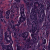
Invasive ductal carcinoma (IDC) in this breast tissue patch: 1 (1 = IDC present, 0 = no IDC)